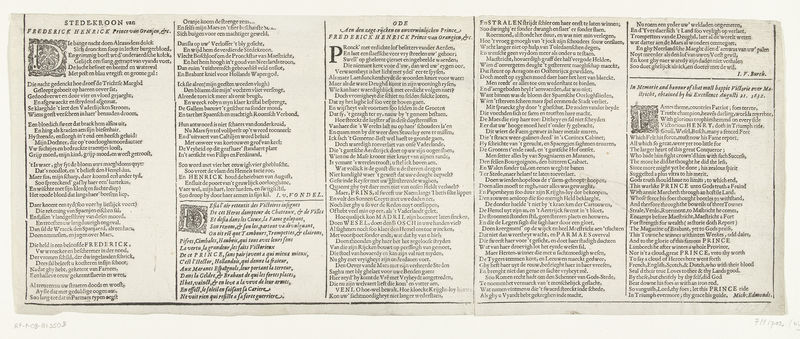
Titel: Tekstblad behorend bij het allegorisch ruiterportret van Frederik Hendrik na de verovering van Maastricht
Künstler: Joost van den Vondel
Standort: Amsterdam
Institution: Rijksmuseum
Schlagwörter: columns, white, black, print, ausschnitt, german, prince, paper, pen, writing, letters, letter, newspaper, ink, english, book, play, druck, schrift, page, text, words, buch, manuscript, poetry, printed, pages, literature, d, capitals, l, scan, document, characters, names, article, zeitschrift, obituary, memory, verses, p, buchdruck, paragraphs, ode, frederick, henrick, stedekroon, rederick henrick, frederick henrick, henrice, fredrick henrice, prose, vondel, bulle, schriftstück, zeituschrift, gesetz